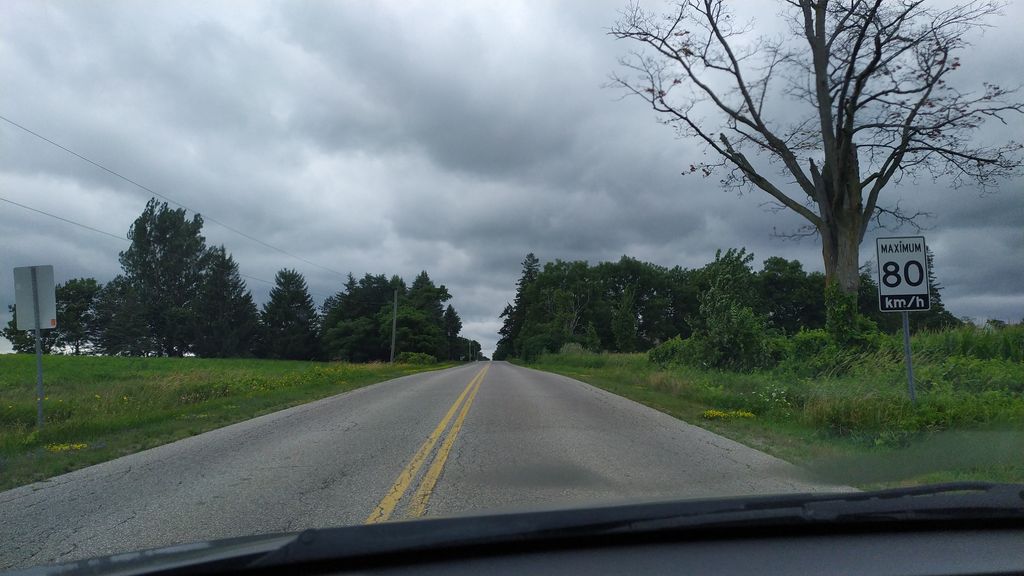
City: kitchener-waterloo